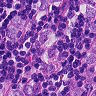
Metastatic tissue present: yes